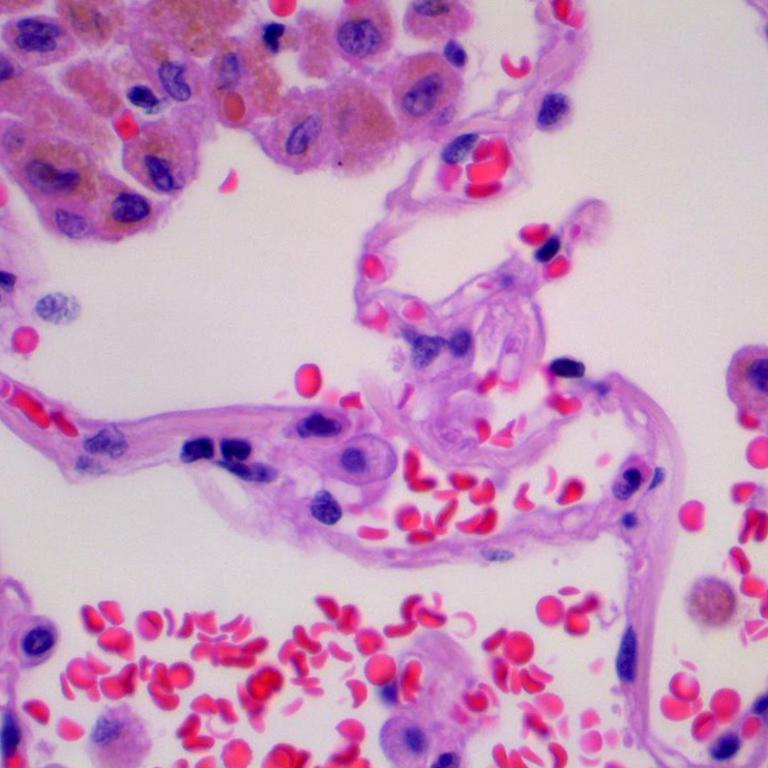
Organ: lung
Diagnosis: benign